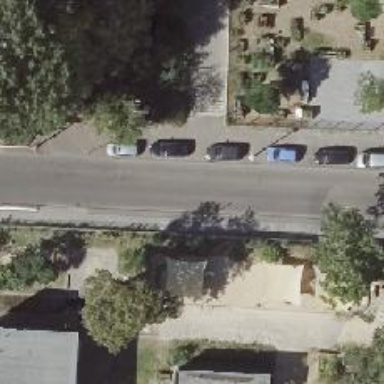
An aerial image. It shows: Concrete footway.